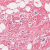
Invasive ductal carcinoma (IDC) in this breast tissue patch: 1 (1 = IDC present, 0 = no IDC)